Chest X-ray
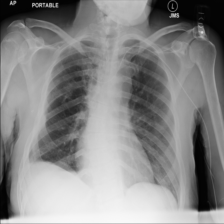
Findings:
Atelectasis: negative
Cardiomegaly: negative
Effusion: negative
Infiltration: negative
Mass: negative
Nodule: negative
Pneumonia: negative
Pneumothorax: negative
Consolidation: negative
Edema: negative
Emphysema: negative
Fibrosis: negative
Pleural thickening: negative
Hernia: negative